Interaction volume radius: 5 \u00c5
Interaction volume height: 20 \u00c5
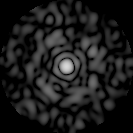
Disorder parameter: 0.8181